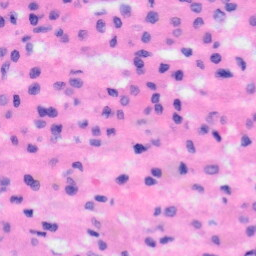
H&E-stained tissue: Liver